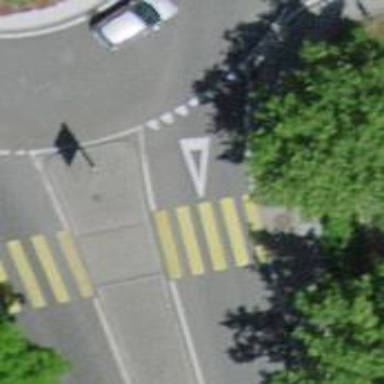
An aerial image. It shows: Kerb barrier.